CT reconstruction: convct
Segmentation target: spine
Patient: M, age 55
ISS stage: Stage 2
Metal implant: no
Axial slice:
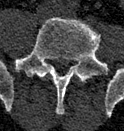
Sagittal slice:
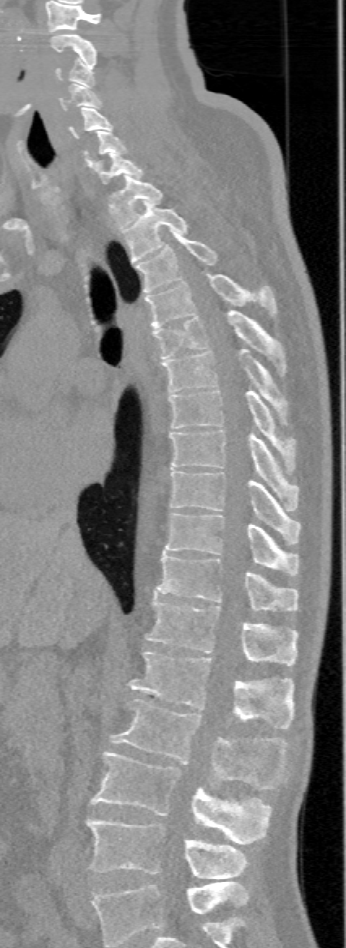